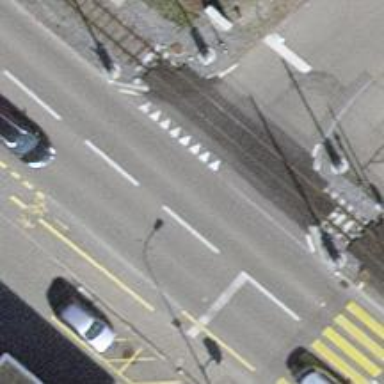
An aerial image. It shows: Level crossing with double half barrier.